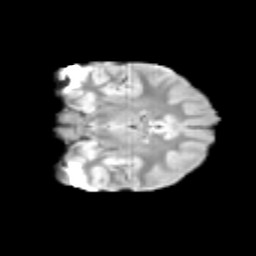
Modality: T2w
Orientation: coronal
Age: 10
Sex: female
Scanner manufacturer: siemens
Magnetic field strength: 3 T
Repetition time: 3.8 s
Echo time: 0.07 s